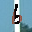
Label: 6